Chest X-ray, PA view. Patient: 64 years old, sex F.
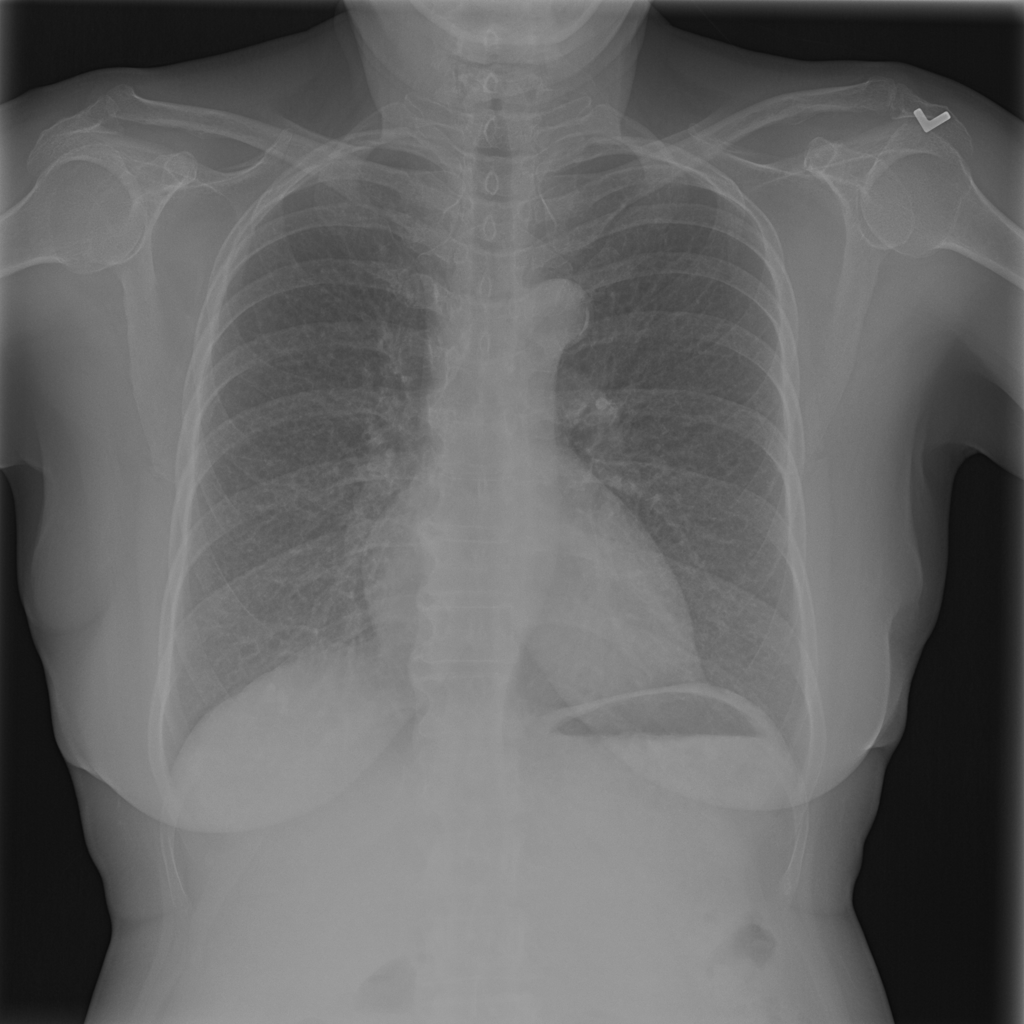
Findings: Infiltration